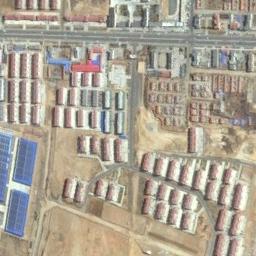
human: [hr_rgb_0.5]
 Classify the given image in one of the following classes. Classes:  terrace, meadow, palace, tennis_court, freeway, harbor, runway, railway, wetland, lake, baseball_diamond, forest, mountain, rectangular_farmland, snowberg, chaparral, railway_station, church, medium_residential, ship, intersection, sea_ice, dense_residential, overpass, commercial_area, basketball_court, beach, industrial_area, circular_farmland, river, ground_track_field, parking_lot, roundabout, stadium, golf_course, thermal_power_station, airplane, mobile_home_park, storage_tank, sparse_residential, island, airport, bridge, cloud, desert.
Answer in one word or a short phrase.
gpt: industrial_area